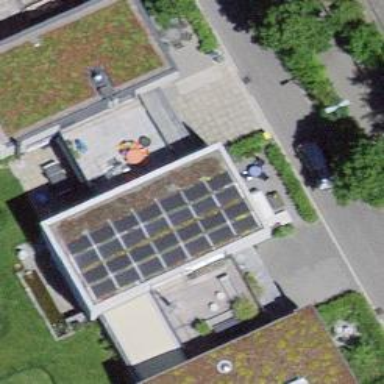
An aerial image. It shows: Flat roof on top of building.